Question: I am trying to create a reservation system in php and i have a table(field_data_field_dateres) that has two fields field_dateres_value(start date) and field_dateres_value2(end date). I want to find that if conflict occurs between reservation.
Currently table has a record like this
currently i am writing query like this
'''
SELECT * FROM 'field_data_field_dateres' WHERE field_dateres_value>='2014-02-14 20:15:00' and field_dateres_value2<='2014-02-14 20:30:00';
'''
where 2014-02-14 20:15:00,2014-02-14 20:30:00 will come from php side. But its returning empty record. thanks for any help.
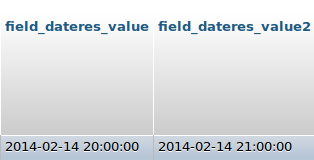
Answer: Since you want to find times overlapping (conflicting), the query you want is probably instead;
'''
SELECT * FROM 'field_data_field_dateres'
WHERE field_dateres_value < '2014-02-14 20:30:00'
AND field_dateres_value2 > '2014-02-14 20:15:00';
'''
Note that the end time is compared to your new time slot's start time, and the start time is compared to your new time slot's end time. This will return all time windows in the database that overlap with your new range.
<URL>.